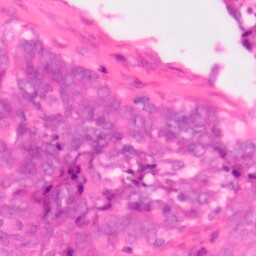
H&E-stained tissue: Colon